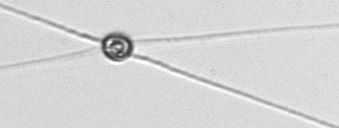
Label: Chaetoceros_danicus